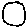
Label: circle